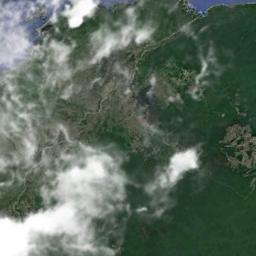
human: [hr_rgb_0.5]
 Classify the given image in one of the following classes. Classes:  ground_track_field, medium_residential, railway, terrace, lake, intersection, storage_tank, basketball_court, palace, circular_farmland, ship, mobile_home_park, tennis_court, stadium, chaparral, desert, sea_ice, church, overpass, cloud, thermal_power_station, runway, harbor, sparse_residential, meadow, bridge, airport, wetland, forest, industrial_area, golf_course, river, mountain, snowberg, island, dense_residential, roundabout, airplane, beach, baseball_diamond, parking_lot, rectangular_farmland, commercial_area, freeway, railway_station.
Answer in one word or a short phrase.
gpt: cloud